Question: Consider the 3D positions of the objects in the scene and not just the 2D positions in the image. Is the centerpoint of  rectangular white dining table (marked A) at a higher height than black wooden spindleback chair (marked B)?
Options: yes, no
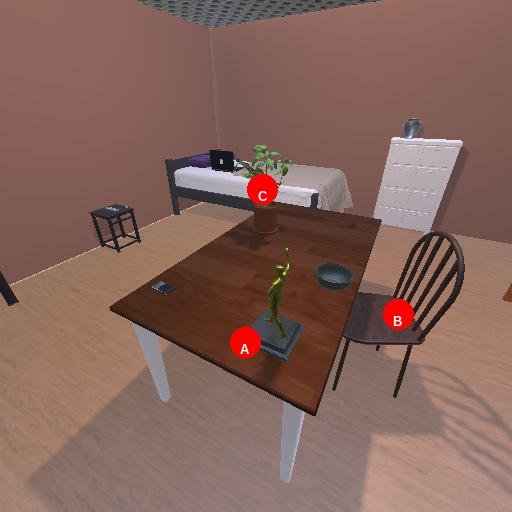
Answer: yes